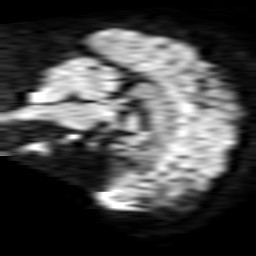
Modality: TRACE
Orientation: sagittal
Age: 39
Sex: female
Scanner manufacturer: philips
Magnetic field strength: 1.5 T
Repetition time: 5.015 s
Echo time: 0.07843 s